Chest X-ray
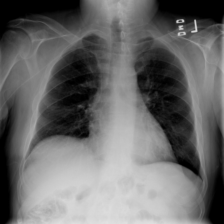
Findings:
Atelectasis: negative
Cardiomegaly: negative
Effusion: negative
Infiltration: positive
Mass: negative
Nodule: negative
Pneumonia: negative
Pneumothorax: negative
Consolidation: negative
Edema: negative
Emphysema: negative
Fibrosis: negative
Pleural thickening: negative
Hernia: negative